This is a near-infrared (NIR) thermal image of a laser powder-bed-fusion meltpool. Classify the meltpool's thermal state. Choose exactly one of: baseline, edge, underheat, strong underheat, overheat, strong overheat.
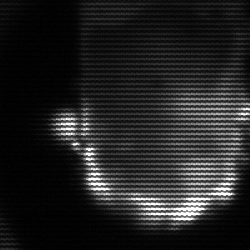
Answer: baseline